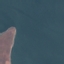
Label: SeaLake